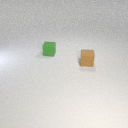
small brown rubber cube in front of small green rubber cube